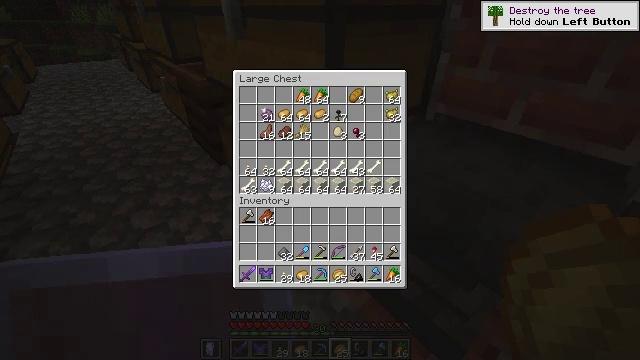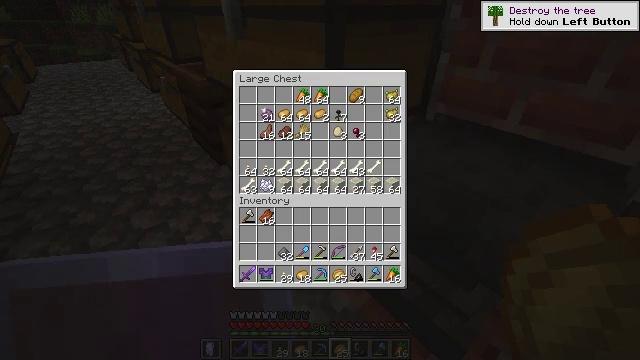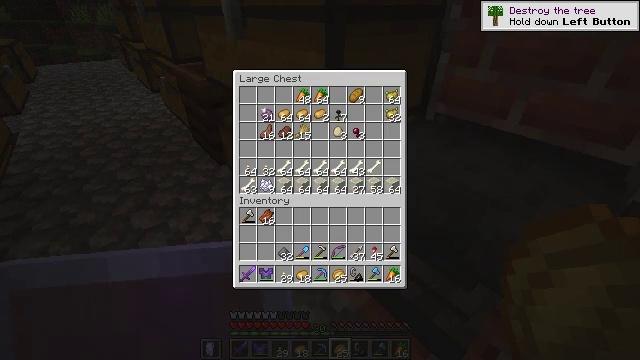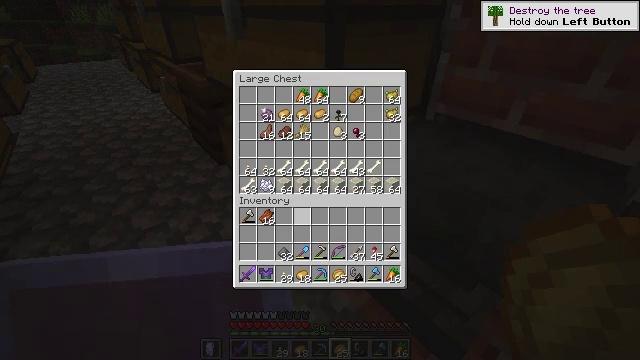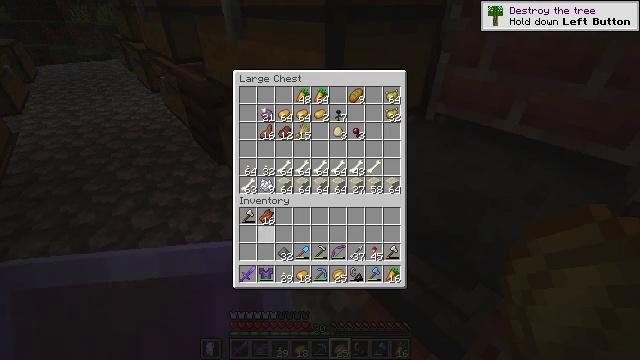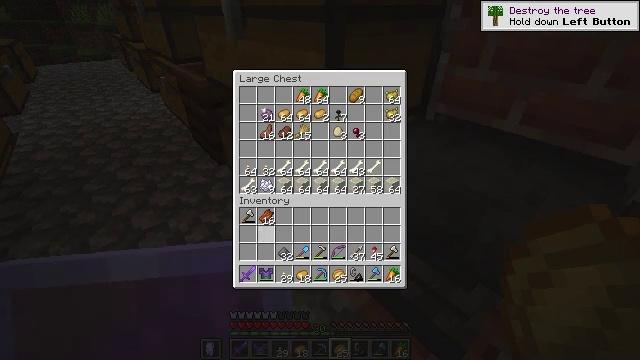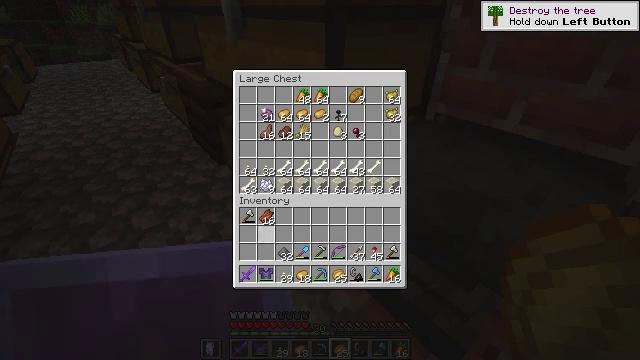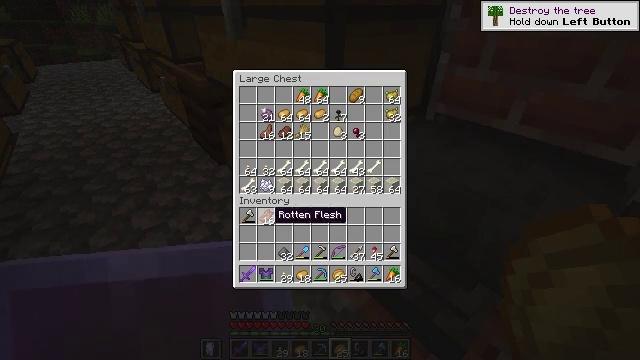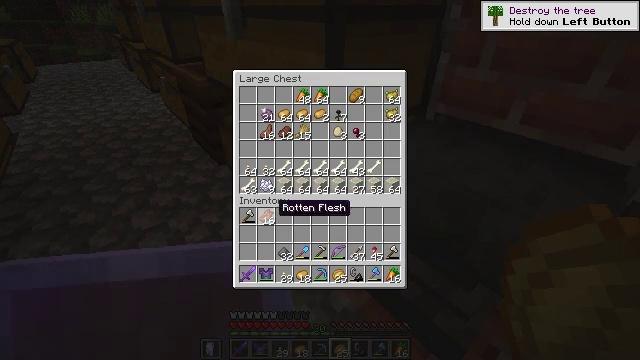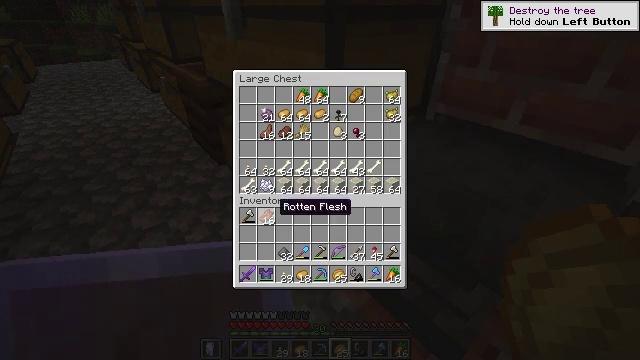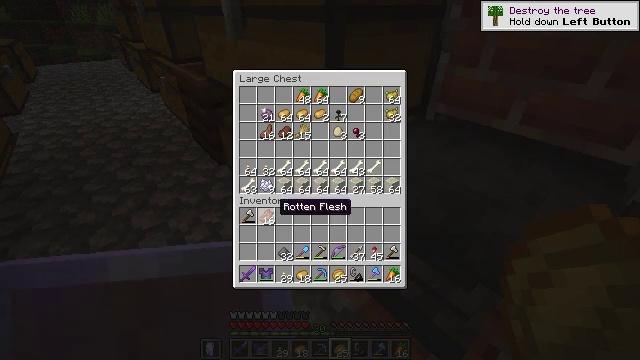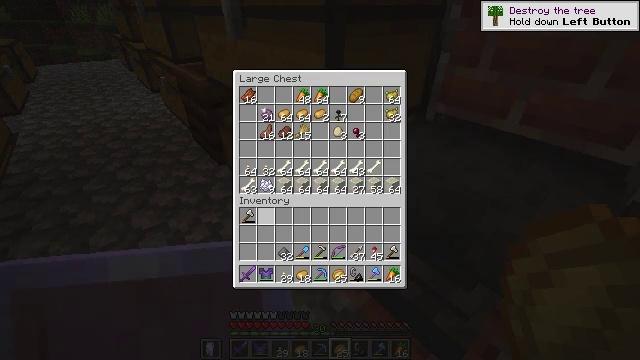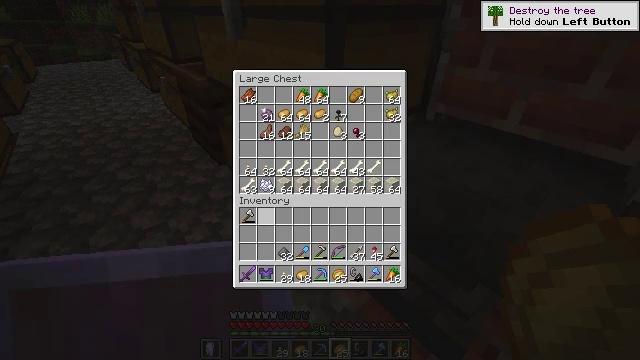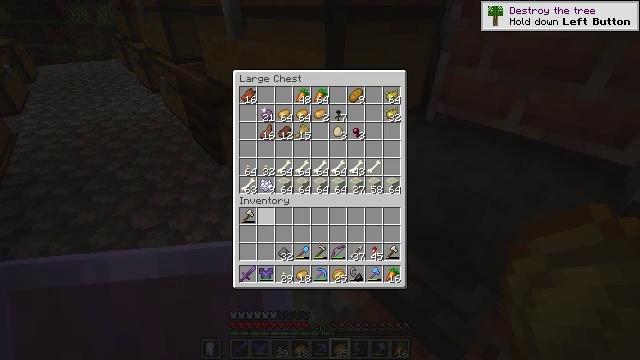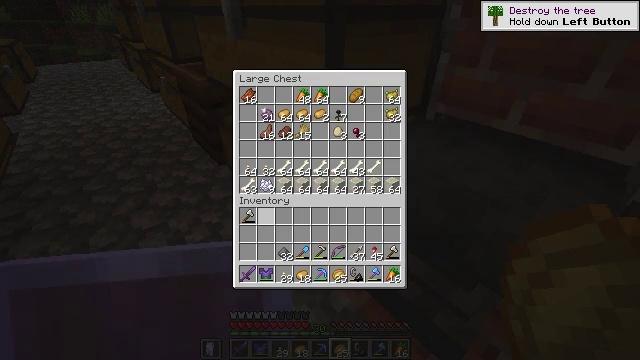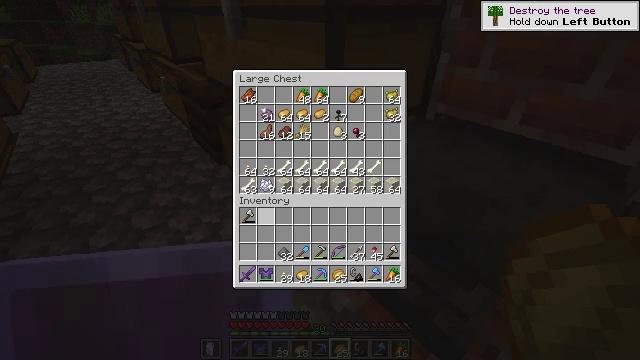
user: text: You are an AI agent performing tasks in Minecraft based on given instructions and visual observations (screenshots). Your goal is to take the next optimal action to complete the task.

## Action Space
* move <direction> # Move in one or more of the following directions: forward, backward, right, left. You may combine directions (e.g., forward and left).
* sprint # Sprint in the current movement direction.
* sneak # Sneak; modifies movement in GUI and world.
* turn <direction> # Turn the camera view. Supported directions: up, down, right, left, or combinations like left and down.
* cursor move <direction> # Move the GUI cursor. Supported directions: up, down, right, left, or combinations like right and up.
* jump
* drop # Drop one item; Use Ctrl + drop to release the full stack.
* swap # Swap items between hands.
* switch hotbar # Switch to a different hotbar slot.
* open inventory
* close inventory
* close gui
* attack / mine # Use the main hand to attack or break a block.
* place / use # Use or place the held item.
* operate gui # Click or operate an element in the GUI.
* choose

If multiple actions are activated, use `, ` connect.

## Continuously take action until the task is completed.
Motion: motion action
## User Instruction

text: Use gunpowder and sand to craft TNT.
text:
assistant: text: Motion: cursor move down
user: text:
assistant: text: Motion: no_op
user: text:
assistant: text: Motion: cursor move left and down
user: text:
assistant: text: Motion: sneak, cursor move left and down
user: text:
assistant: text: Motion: sneak
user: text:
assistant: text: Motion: sneak
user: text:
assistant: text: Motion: sneak
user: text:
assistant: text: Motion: sneak
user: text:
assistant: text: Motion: sneak
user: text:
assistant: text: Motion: sneak
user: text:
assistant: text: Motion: sneak, choose
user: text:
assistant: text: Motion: sneak, choose
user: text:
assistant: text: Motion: sneak
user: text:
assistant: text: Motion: sneak
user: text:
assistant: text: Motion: sneak
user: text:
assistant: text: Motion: sneak
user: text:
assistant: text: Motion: no_op
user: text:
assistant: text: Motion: no_op
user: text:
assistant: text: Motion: no_op
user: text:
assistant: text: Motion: no_op
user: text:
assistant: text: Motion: no_op
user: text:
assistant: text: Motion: no_op
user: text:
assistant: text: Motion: cursor move right and down
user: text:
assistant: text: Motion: cursor move down
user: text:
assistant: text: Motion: sneak, cursor move right and down
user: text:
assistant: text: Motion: sneak, cursor move down
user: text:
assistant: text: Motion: sneak
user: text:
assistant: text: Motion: sneak, cursor move right
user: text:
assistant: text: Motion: sneak, cursor move right
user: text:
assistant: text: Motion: sneak, cursor move right and up